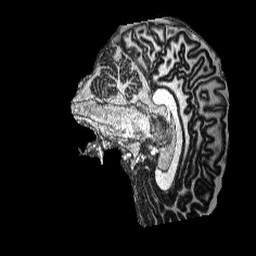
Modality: MP2RAGE
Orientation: sagittal